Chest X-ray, AP view. Patient: 30 years old, sex F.
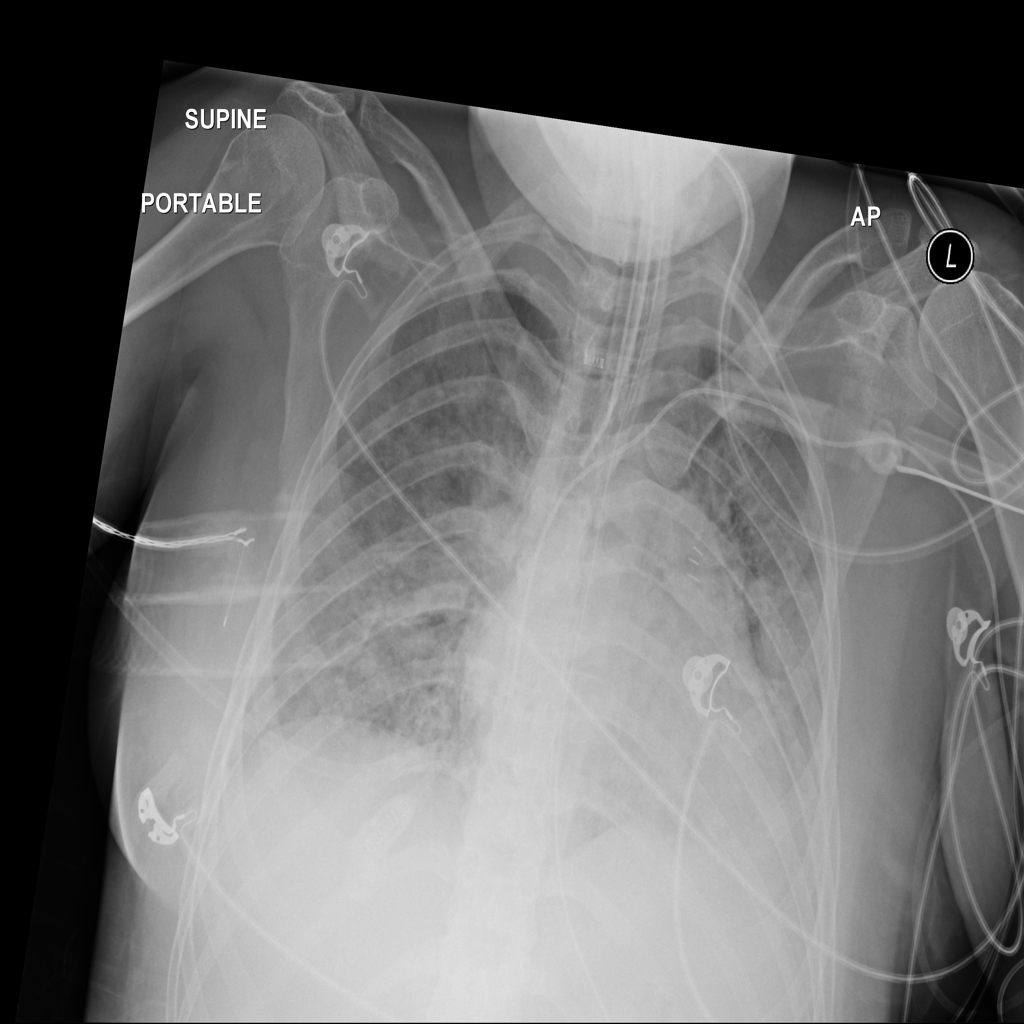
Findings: Edema, Infiltration